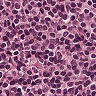
Metastatic tissue present: no